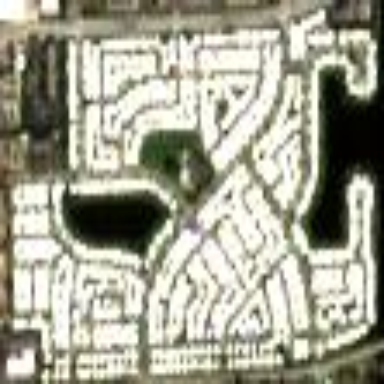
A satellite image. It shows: This residential area consists of single-family homes.